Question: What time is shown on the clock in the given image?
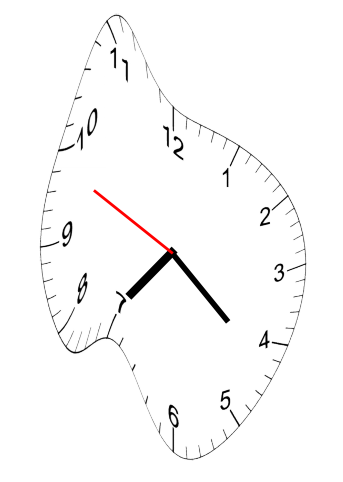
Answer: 07:21:49